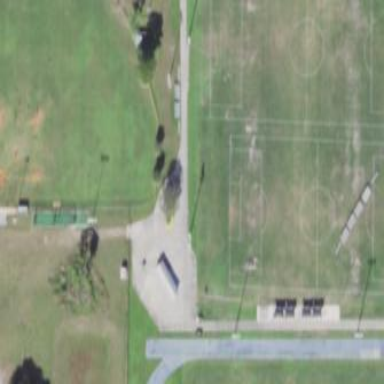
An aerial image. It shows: Soccer pitch for leisureland activities.